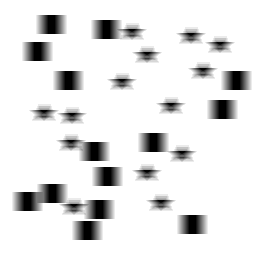
Squares: 14
Triangles: 0
Stars: 14
Total shapes: 28